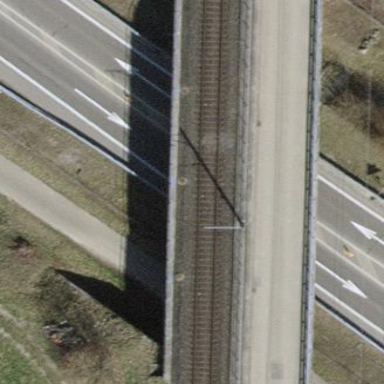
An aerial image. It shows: Bridge with beam structure.